Массивную катушку (см. рис.) вкатывают без проскальзывания с постоянной скоростью на наклонную плоскость с углом $\alpha=30^\circ $, действуя на конец $A$ нити, намотанной на малый цилиндр катушки, с постоянной силой, вдвое большей силы тяжести катушки. Известно, что при этом участок $AB$ нити все время занимает горизонтальное положение.
С какой скоростью катится катушка, если скорость конца $A$ нити $v= 0.1~м/с$?
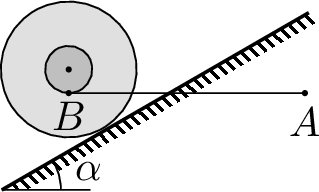
Ответ: Катушка катится со скоростью $v_0=v/\sqrt{1+(r/R)^2-2(r/R)\cos \alpha}\approx0.18~м/с$, где $r/R=\cos\alpha - 1/2\sin \alpha\approx 0.62$
Темы:
T, Механика, Динамика, Движение связанных тел, Всероссийские, Момент сил